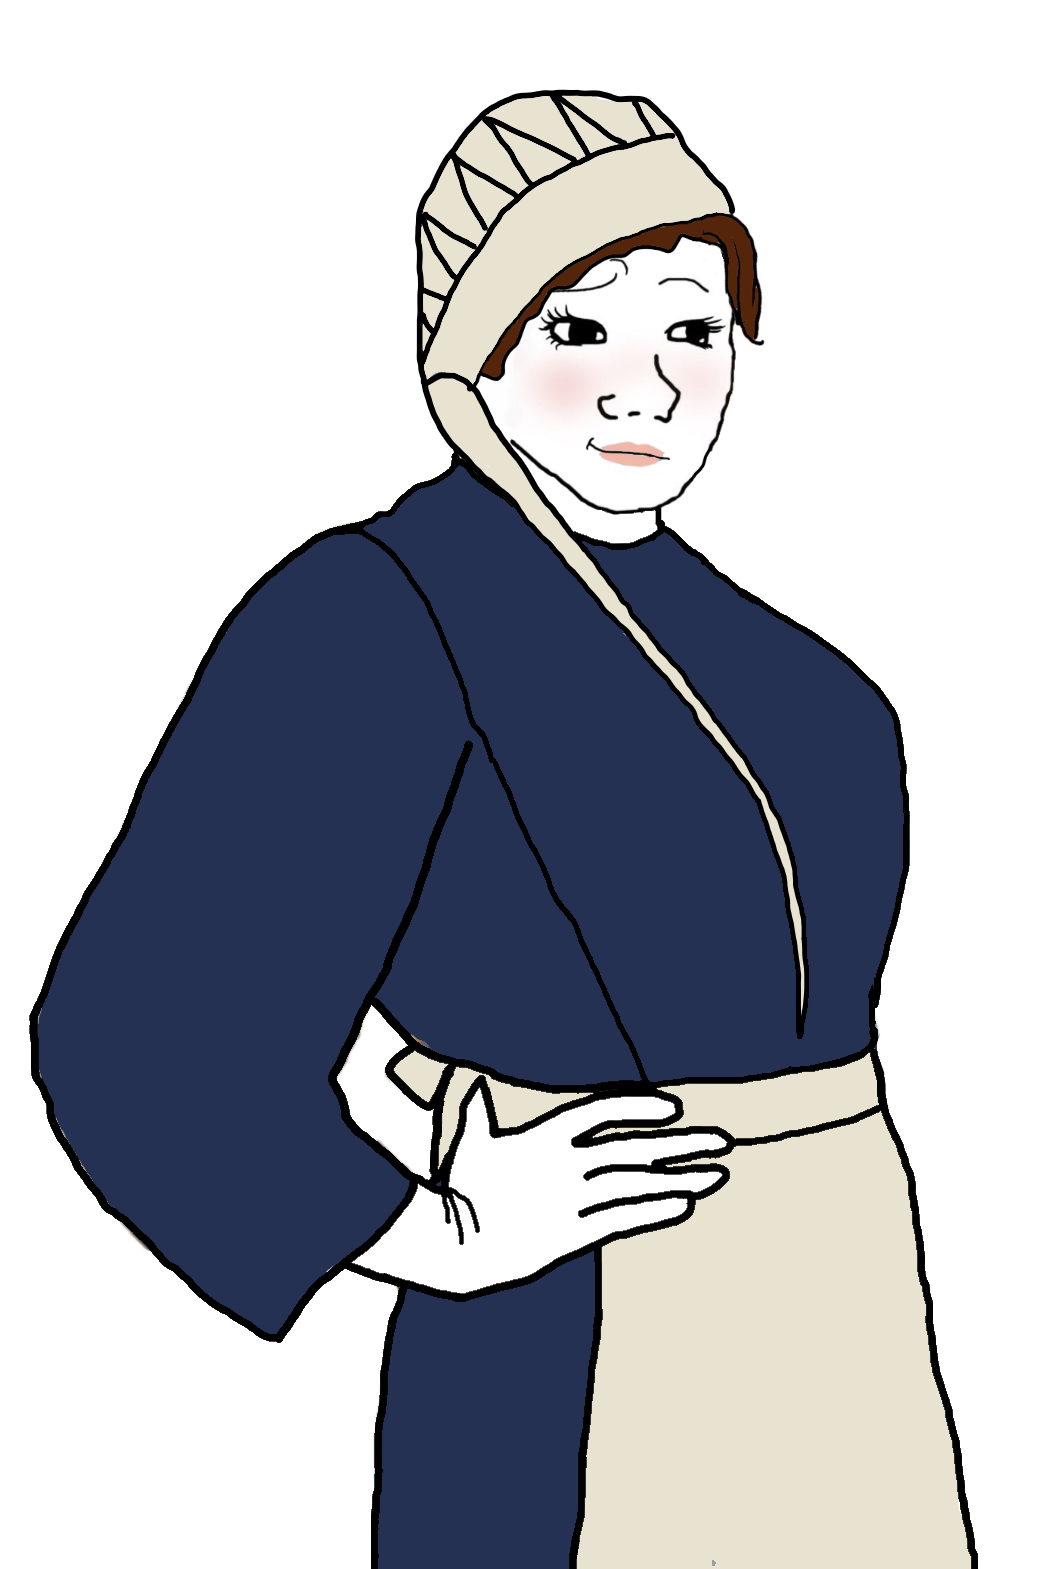
Label: 5_Trad_Wife